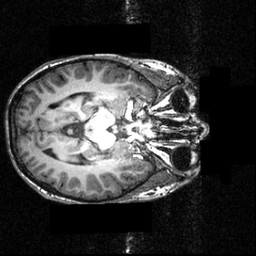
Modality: T1w
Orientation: axial
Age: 25
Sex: female
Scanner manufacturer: siemens
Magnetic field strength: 3.951 T
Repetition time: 1.5 s
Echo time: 0.00335 s